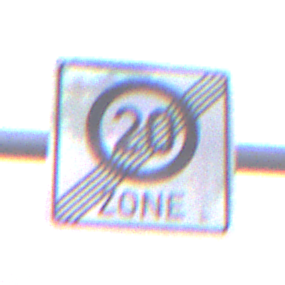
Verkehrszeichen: EndeZone20
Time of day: SunriseSunset
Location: Outdoor (Beach)
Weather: Overcast
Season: NotSpecified
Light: Natural